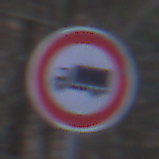
Verkehrszeichen: VerbotFuerKraftfahrzeugeUeberDreiKommaFuenfTonnen
Umgebung: Outdoor, Nature
Tageszeit: MorningAfternoon
Wetter: Overcast
Licht: Natural
Jahreszeit: Winter
Kontrast: LowContrast